Question: I don't know why but my script is returning the wrong value for alpha channel.
This is what i have:
'''
function getPixel(x,y,px,py,i){
//user click: x y
//picture location: px py
//array key: i
//location of click has to be changed to be relevant to this temp canvas
//as image will now be at position 0,0
var x = Math.round(0 - (px - x) );
var y = Math.round(0 - (py - y) );
//temp canvas
var c = document.createElement('canvas');
var context = c.getContext('2d');
c.width = pArray[i].img.width;
c.height = pArray[i].img.height;
context.drawImage(pArray[i].img,0,0);
var d = context.getImageData(x,y,1,1);
if(d[3] != 0){
console.log('Not Alpha'); //always happens
} else {
console.log('Alpha'); // never happens
}
console.log(x + ', ' + y + ', ' + c.width + ', ' + c.height + ', ' + pArray[i].img.src);
}
'''
My console output shows:
'''
8, 42, 128, 128, [Full URL Hidden]/images/1.png
'''
Here is also the image I am testing it with :

Can anyone see any glaring mistake that might explain why the alpha never equals 0 ?
JSFiddle testing location x1 and y1:
<URL>
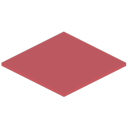
Answer: Well as per specs the .getImageData(); returns an <URL> object. In that object there is an array data which has all your data.
You were missing the data , so basically since d is the 'imagedata' element there for it has not element defined for index 3 => d[3] === undefined,
hence it was failing ,
try 'd[3].data'
<URL> <- here is a working fiddle